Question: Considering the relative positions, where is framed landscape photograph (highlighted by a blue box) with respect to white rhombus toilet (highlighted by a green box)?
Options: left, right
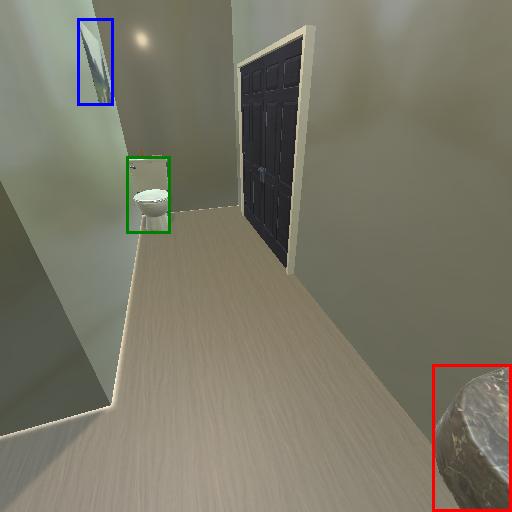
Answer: left